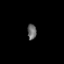
Tissue: prostate
Cell type: T cells
Senescence score: 0.7634
Nuclear area (px): 138
Mean DAPI intensity: 105.449